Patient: sex M, age 58
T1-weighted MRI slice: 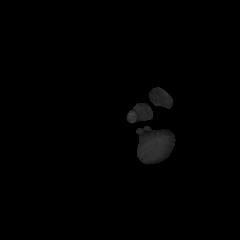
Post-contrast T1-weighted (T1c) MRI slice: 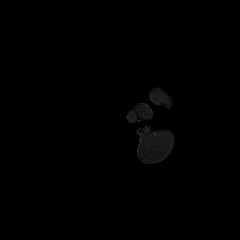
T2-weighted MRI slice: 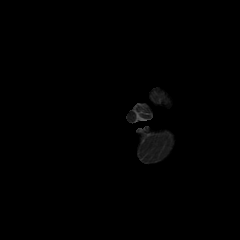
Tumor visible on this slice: no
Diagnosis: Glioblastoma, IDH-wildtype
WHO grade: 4